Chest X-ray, PA view. Patient: 48 years old, sex M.
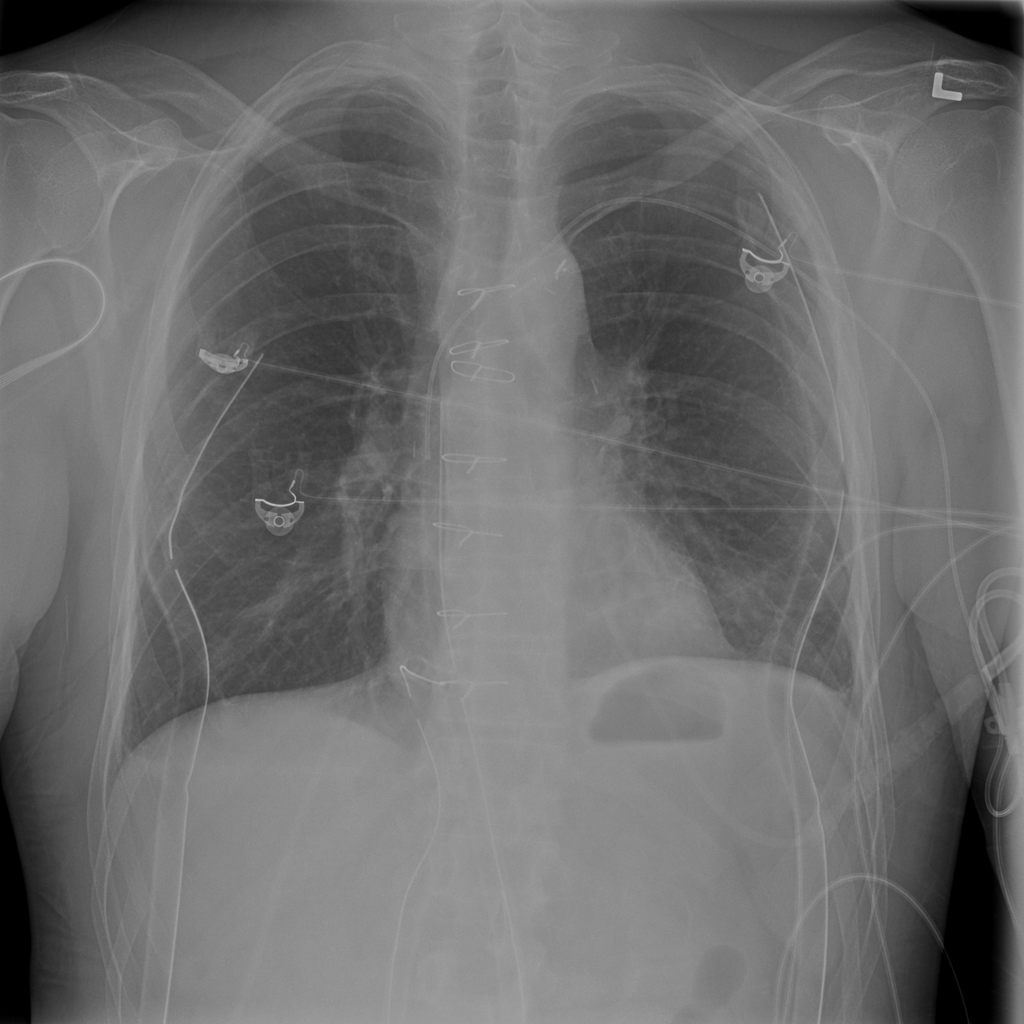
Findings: No Finding